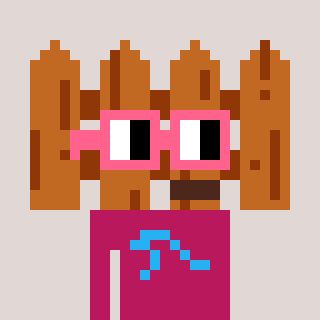
a pixel art character with square pink glasses, a fence-shaped head and a darkpink-colored body on a warm background